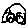
Label: car